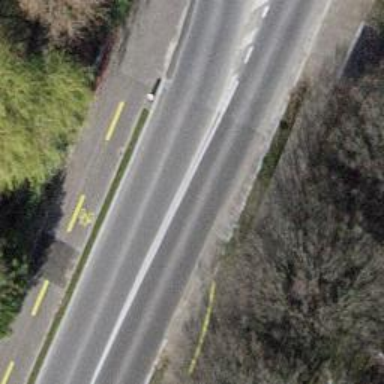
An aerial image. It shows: Asphalt cycleway.